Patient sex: F
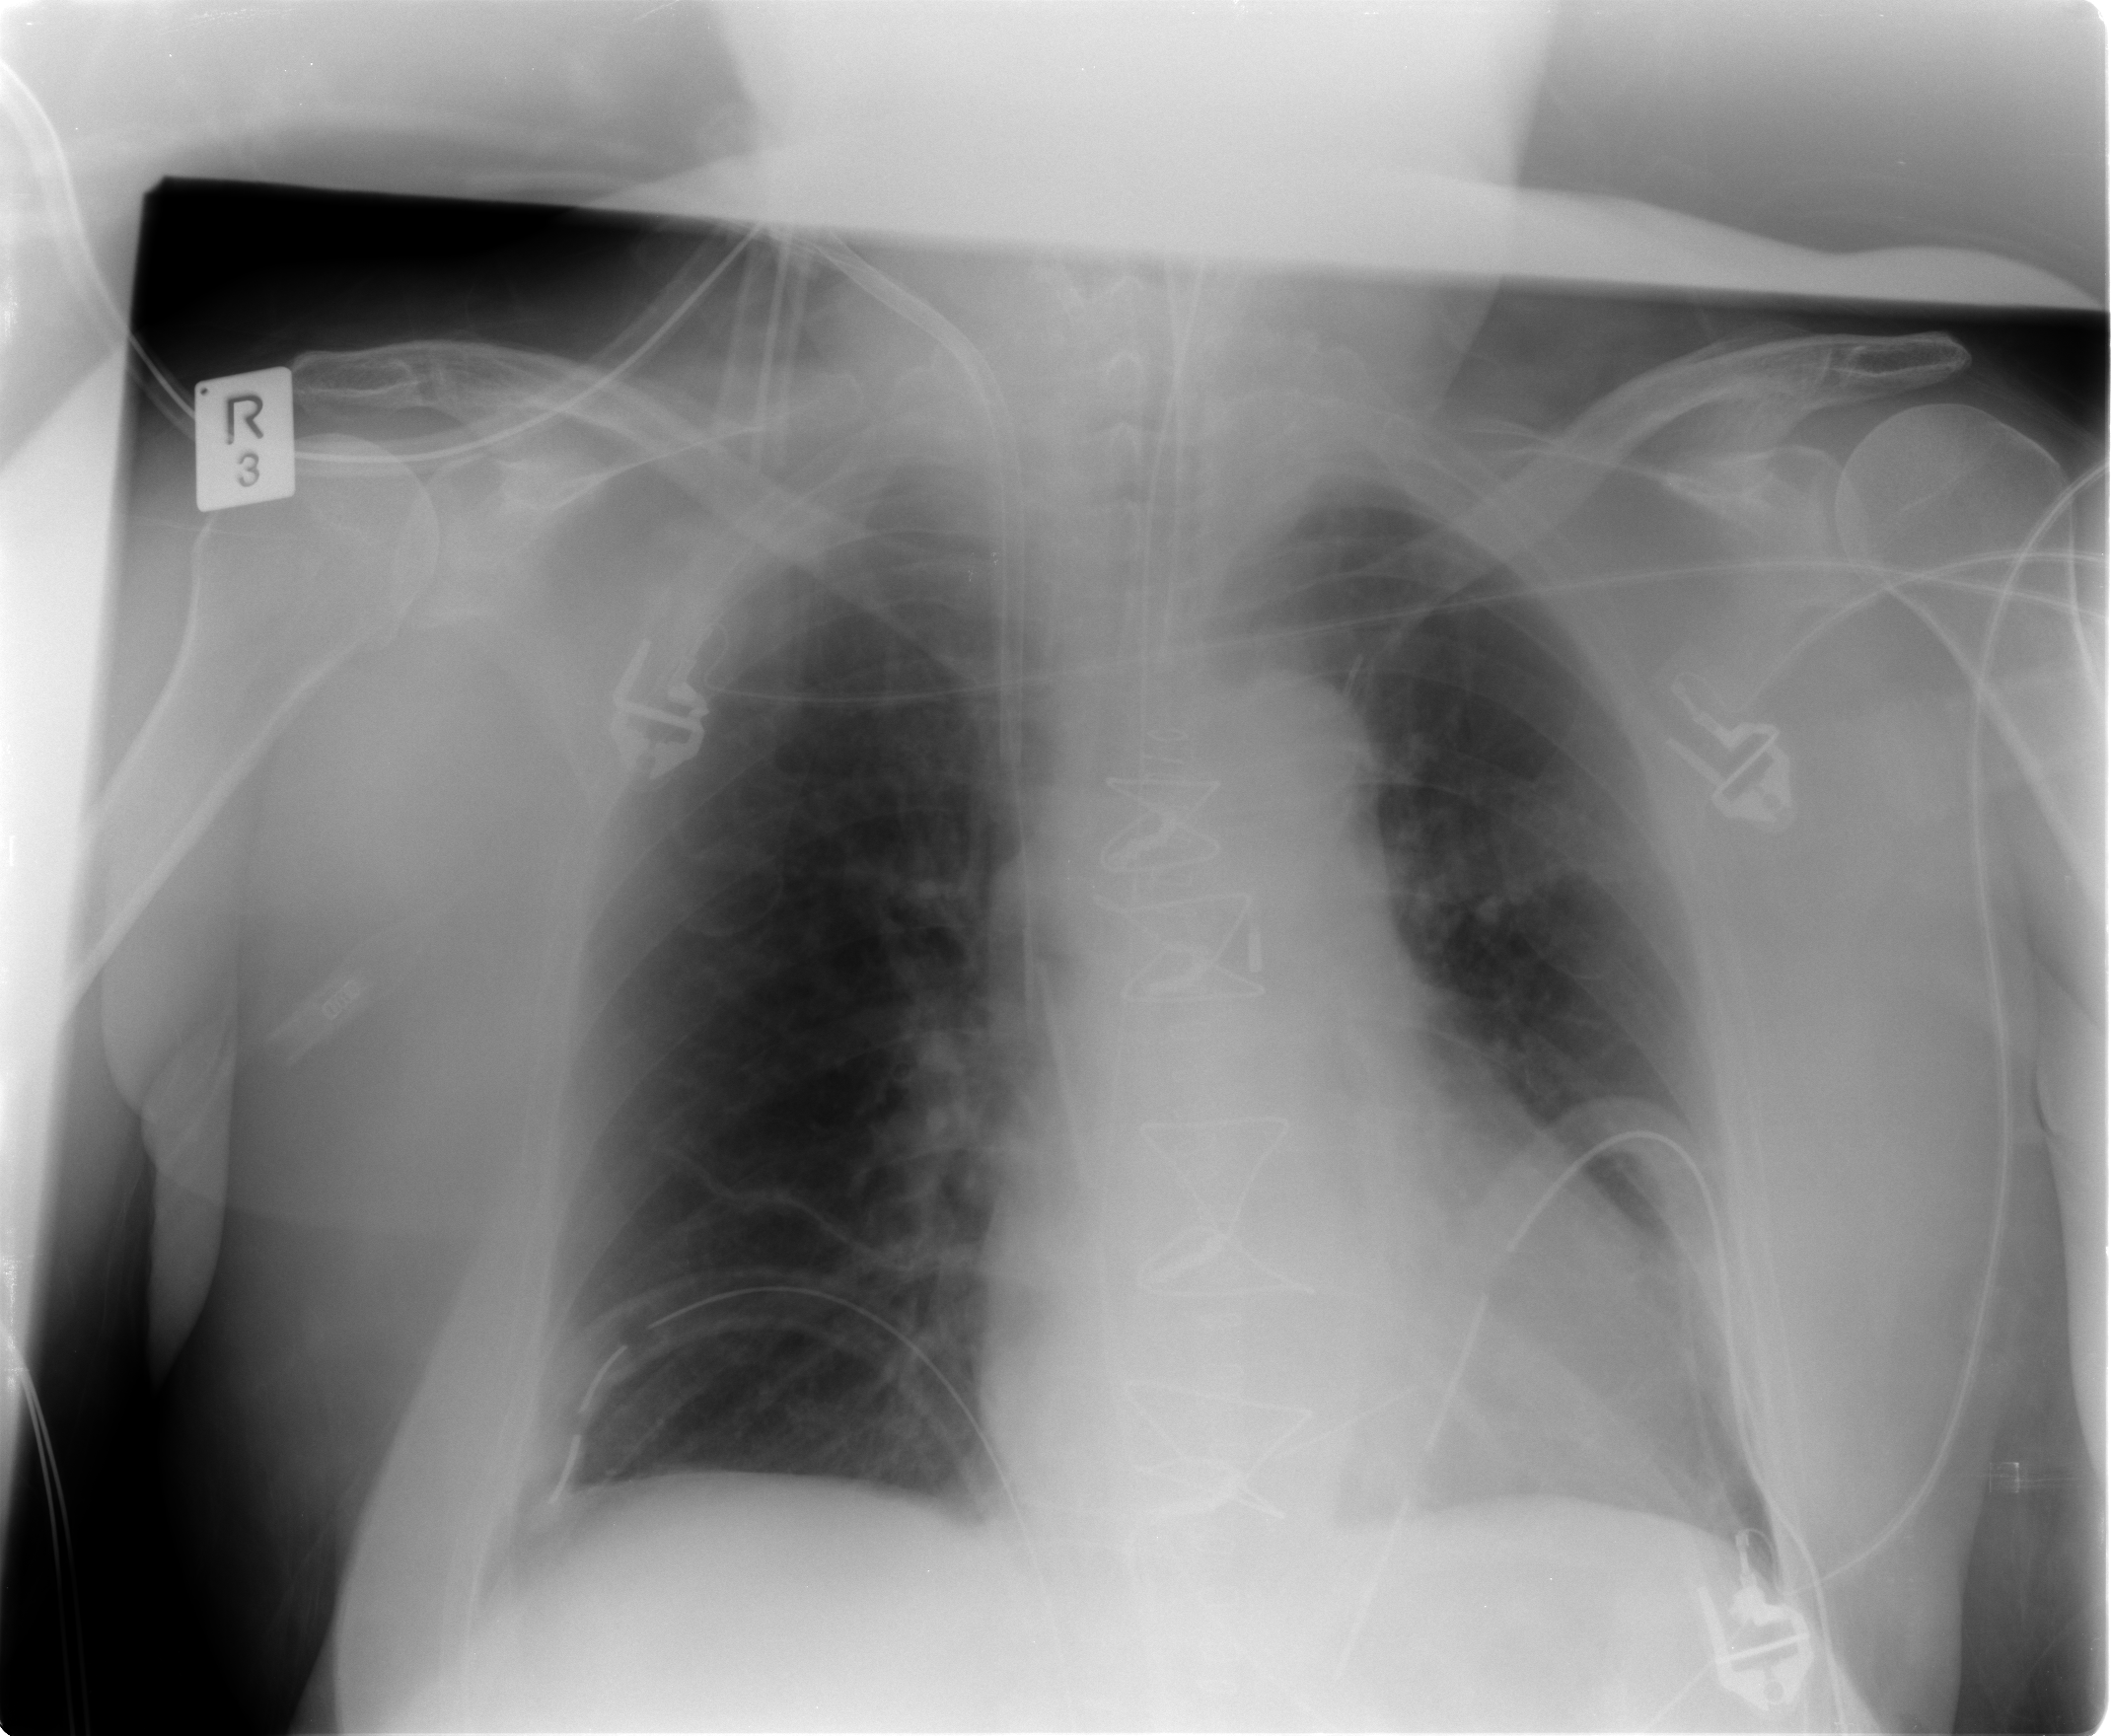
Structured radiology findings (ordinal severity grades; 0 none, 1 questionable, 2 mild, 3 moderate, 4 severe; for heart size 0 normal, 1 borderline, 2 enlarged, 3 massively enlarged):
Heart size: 1
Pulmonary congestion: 2
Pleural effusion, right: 1
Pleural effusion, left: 0
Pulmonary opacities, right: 0
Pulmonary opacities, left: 0
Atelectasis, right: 2
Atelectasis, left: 2